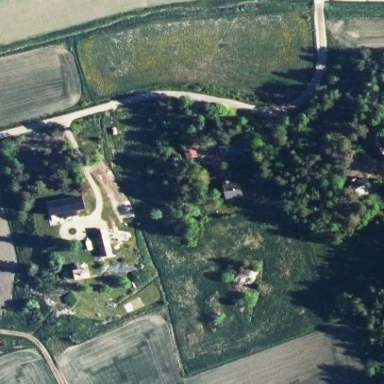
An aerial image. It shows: Farmyard area.